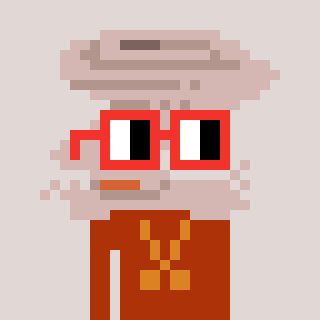
a pixel art character with square red glasses, a tornado-shaped head and a hotbrown-colored body on a warm background